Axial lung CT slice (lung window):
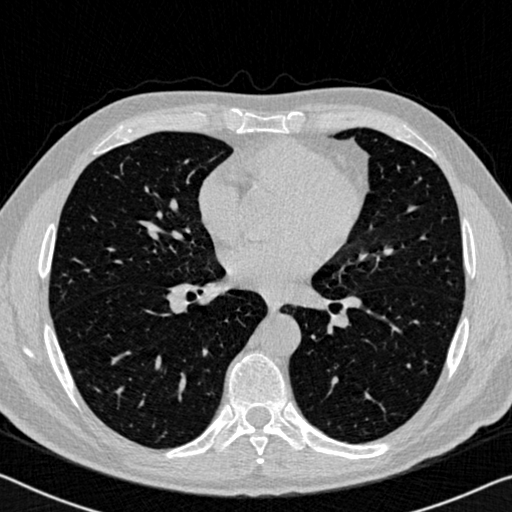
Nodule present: no